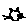
Label: cat